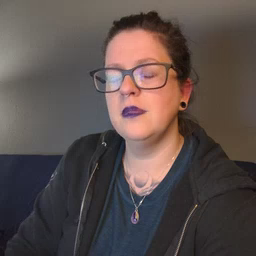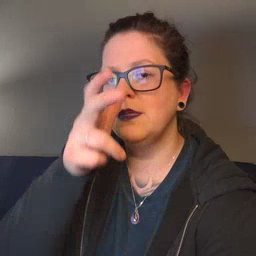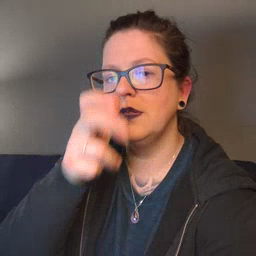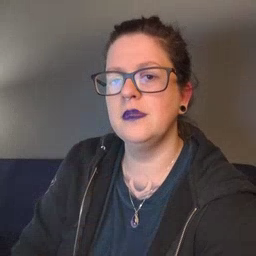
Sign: bug